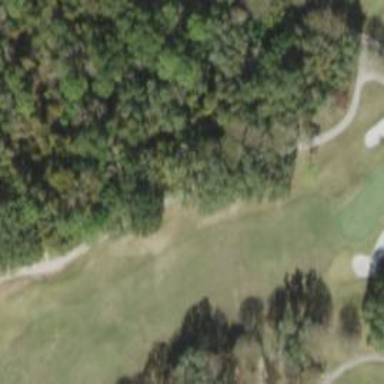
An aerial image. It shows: Service road designated as golf cart path.